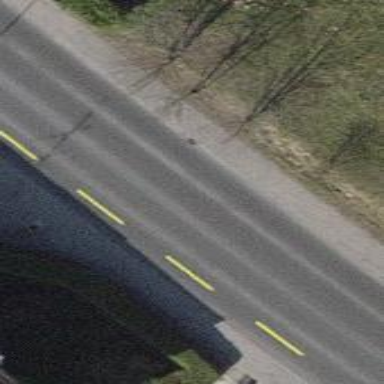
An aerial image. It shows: Secondary road with asphalt surface.